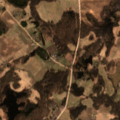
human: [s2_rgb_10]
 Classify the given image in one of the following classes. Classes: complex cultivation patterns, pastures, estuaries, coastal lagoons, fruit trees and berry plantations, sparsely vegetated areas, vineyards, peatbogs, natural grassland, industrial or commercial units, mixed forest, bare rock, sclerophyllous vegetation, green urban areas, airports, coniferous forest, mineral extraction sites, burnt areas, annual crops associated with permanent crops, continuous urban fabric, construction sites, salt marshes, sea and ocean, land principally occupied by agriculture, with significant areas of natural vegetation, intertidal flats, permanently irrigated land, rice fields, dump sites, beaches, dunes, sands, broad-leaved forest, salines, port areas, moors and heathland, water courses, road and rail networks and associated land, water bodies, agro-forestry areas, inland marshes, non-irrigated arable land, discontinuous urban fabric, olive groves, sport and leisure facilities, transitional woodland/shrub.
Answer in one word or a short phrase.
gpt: non-irrigated arable land, pastures, complex cultivation patterns, land principally occupied by agriculture, with significant areas of natural vegetation, broad-leaved forest, transitional woodland/shrub